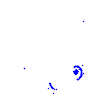
Particle: electron